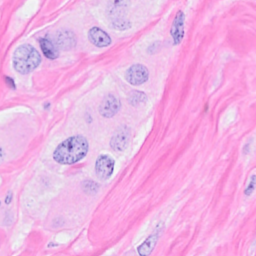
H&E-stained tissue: Breast